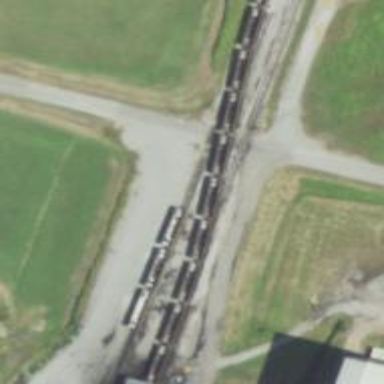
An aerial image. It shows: Railway level crossing.